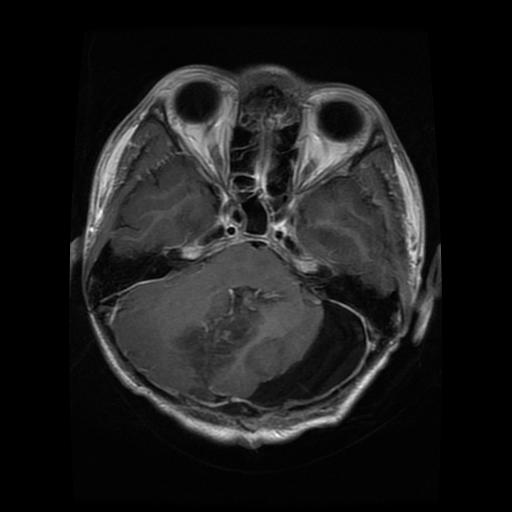
Label: glioma